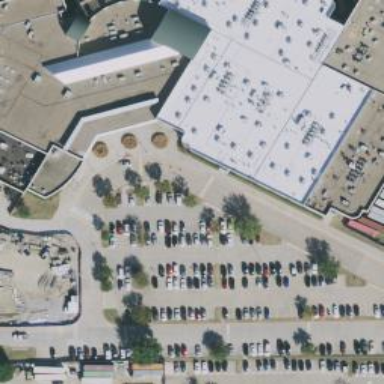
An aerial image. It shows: Parking space.